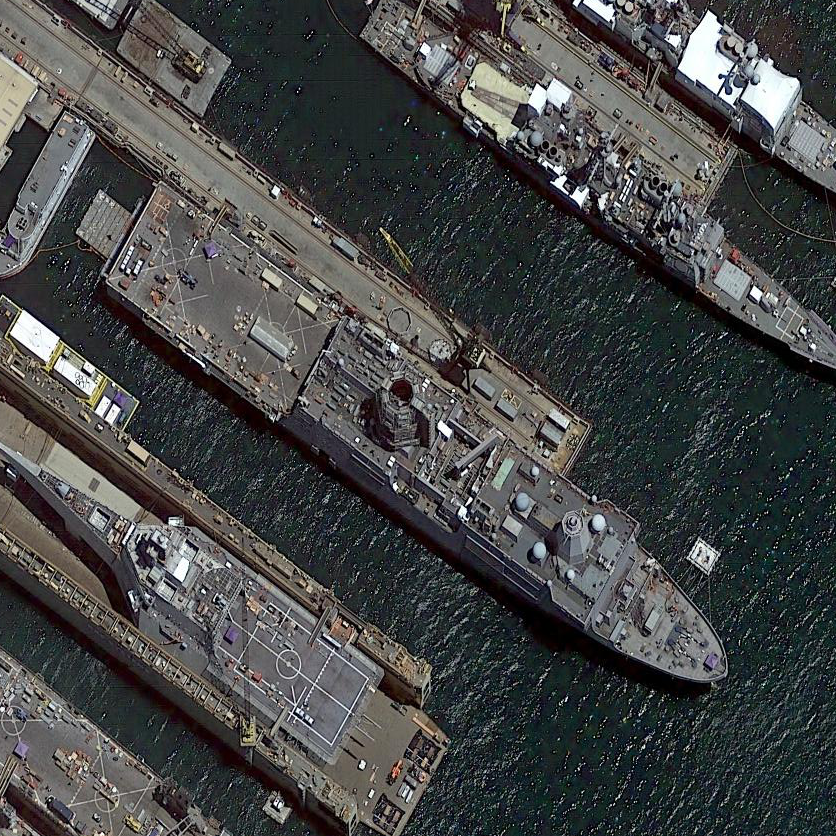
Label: combat